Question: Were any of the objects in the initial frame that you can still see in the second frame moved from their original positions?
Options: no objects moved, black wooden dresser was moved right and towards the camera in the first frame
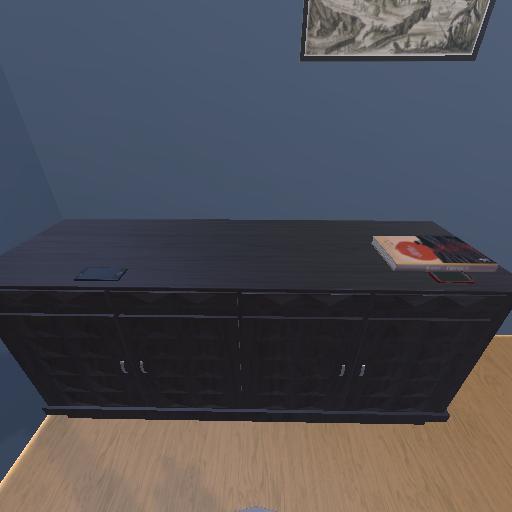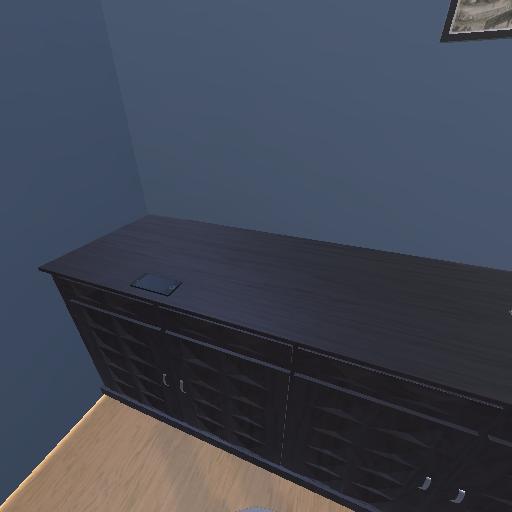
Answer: no objects moved